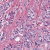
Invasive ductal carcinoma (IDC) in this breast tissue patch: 1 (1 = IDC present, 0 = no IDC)